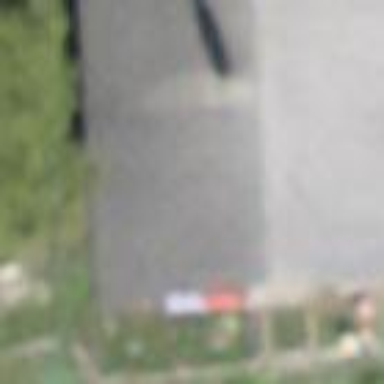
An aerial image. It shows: Farm building.